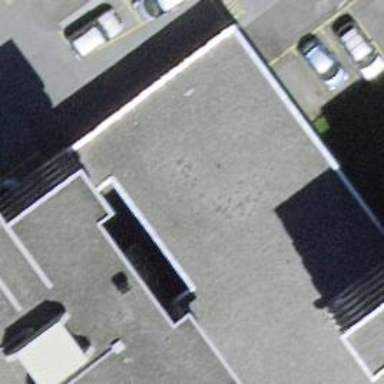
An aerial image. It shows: Post office.